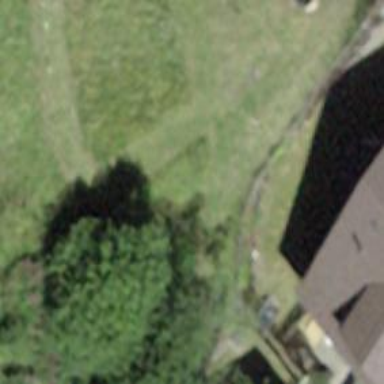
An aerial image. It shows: Grassy path.